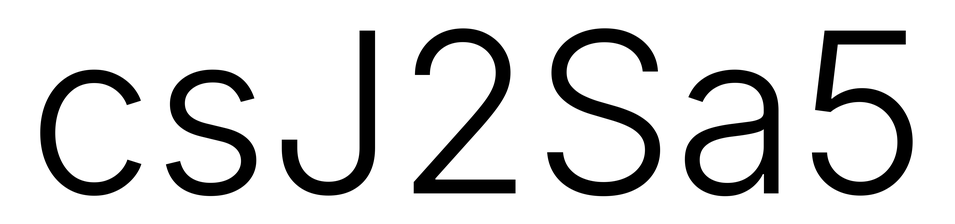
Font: Inter_Light